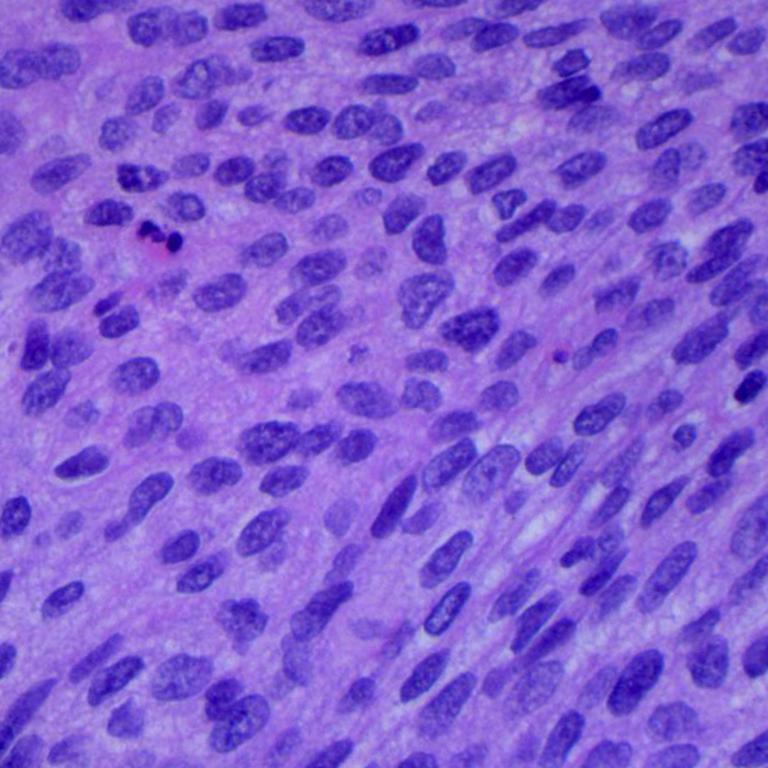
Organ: lung
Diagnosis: squamous carcinomas